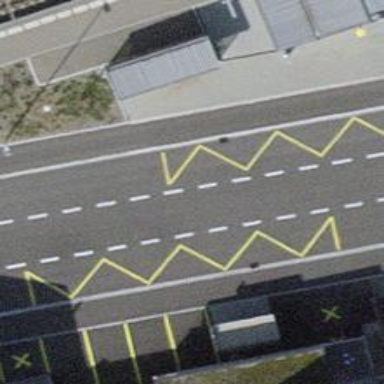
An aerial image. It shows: Bus stop with designated stop position for public transport.